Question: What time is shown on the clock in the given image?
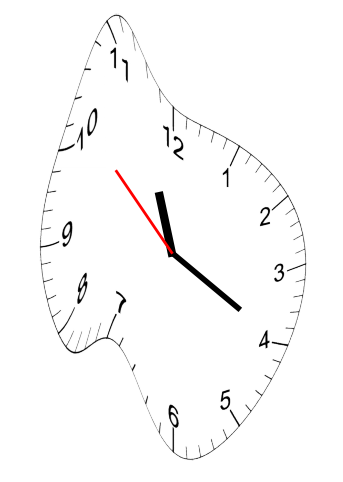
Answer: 11:19:52